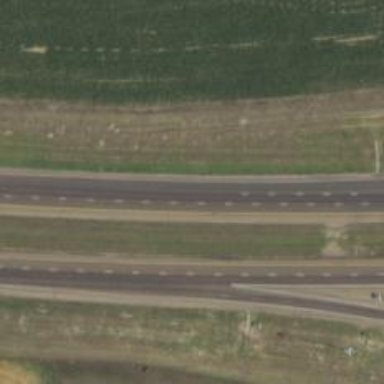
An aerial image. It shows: Road with dash markings.